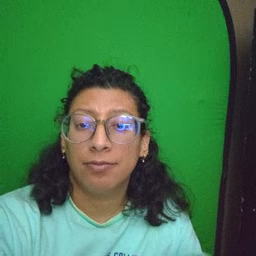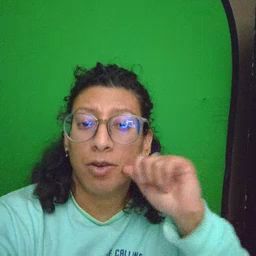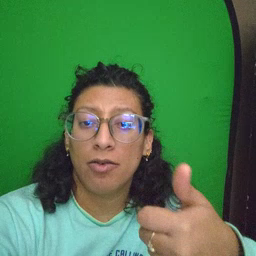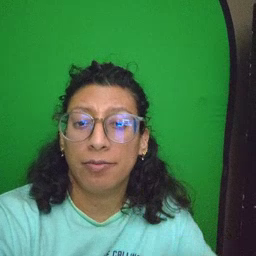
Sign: tomorrow